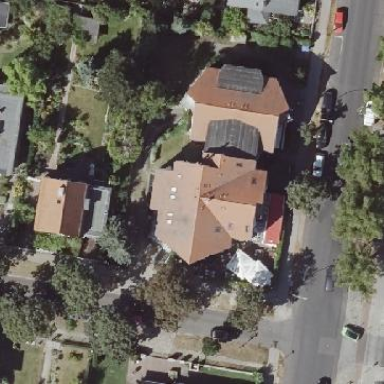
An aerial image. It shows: View of apartment building.